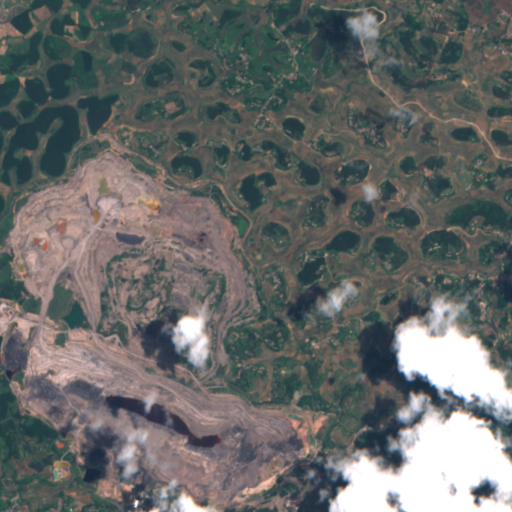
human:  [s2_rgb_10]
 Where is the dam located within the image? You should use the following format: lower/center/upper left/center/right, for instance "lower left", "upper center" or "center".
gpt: The dam is located in the lower right of the image.
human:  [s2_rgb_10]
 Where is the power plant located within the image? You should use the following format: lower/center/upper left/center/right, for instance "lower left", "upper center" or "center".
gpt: The power plant is located in the lower left of the image.
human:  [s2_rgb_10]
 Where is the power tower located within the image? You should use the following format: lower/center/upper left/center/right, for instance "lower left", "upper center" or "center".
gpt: The power tower is located in the lower left of the image.
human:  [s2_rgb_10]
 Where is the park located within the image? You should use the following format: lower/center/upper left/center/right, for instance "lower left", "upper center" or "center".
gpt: There is no park in the image.